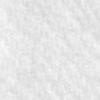
Label: no_change